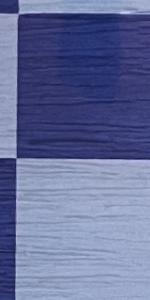
Label: Empty